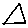
Label: triangle